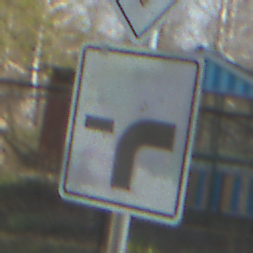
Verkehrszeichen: VerlaufVorfahrtsstrasse9
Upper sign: Vorfahrtsstrasse
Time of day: MorningAfternoon
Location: Outdoor (Suburban)
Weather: Clear
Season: NotSpecified
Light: Natural